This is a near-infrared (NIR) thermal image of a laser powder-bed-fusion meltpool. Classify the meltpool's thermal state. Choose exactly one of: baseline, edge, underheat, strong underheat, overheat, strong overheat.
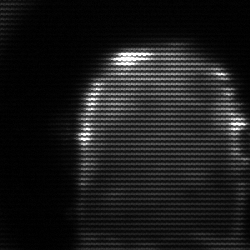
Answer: baseline